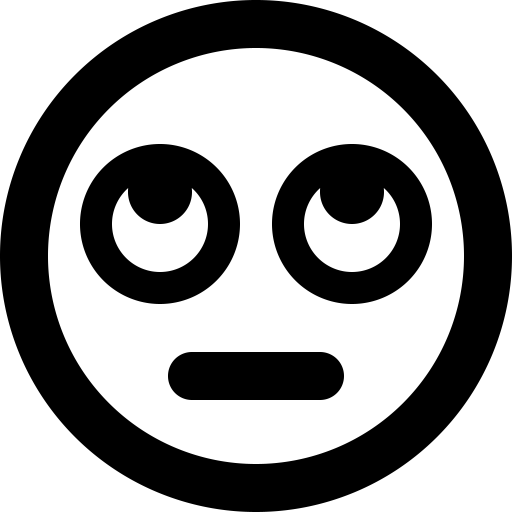
Tags: icon, FontAwesome, fa-icon, outline, face, rolling, eyes